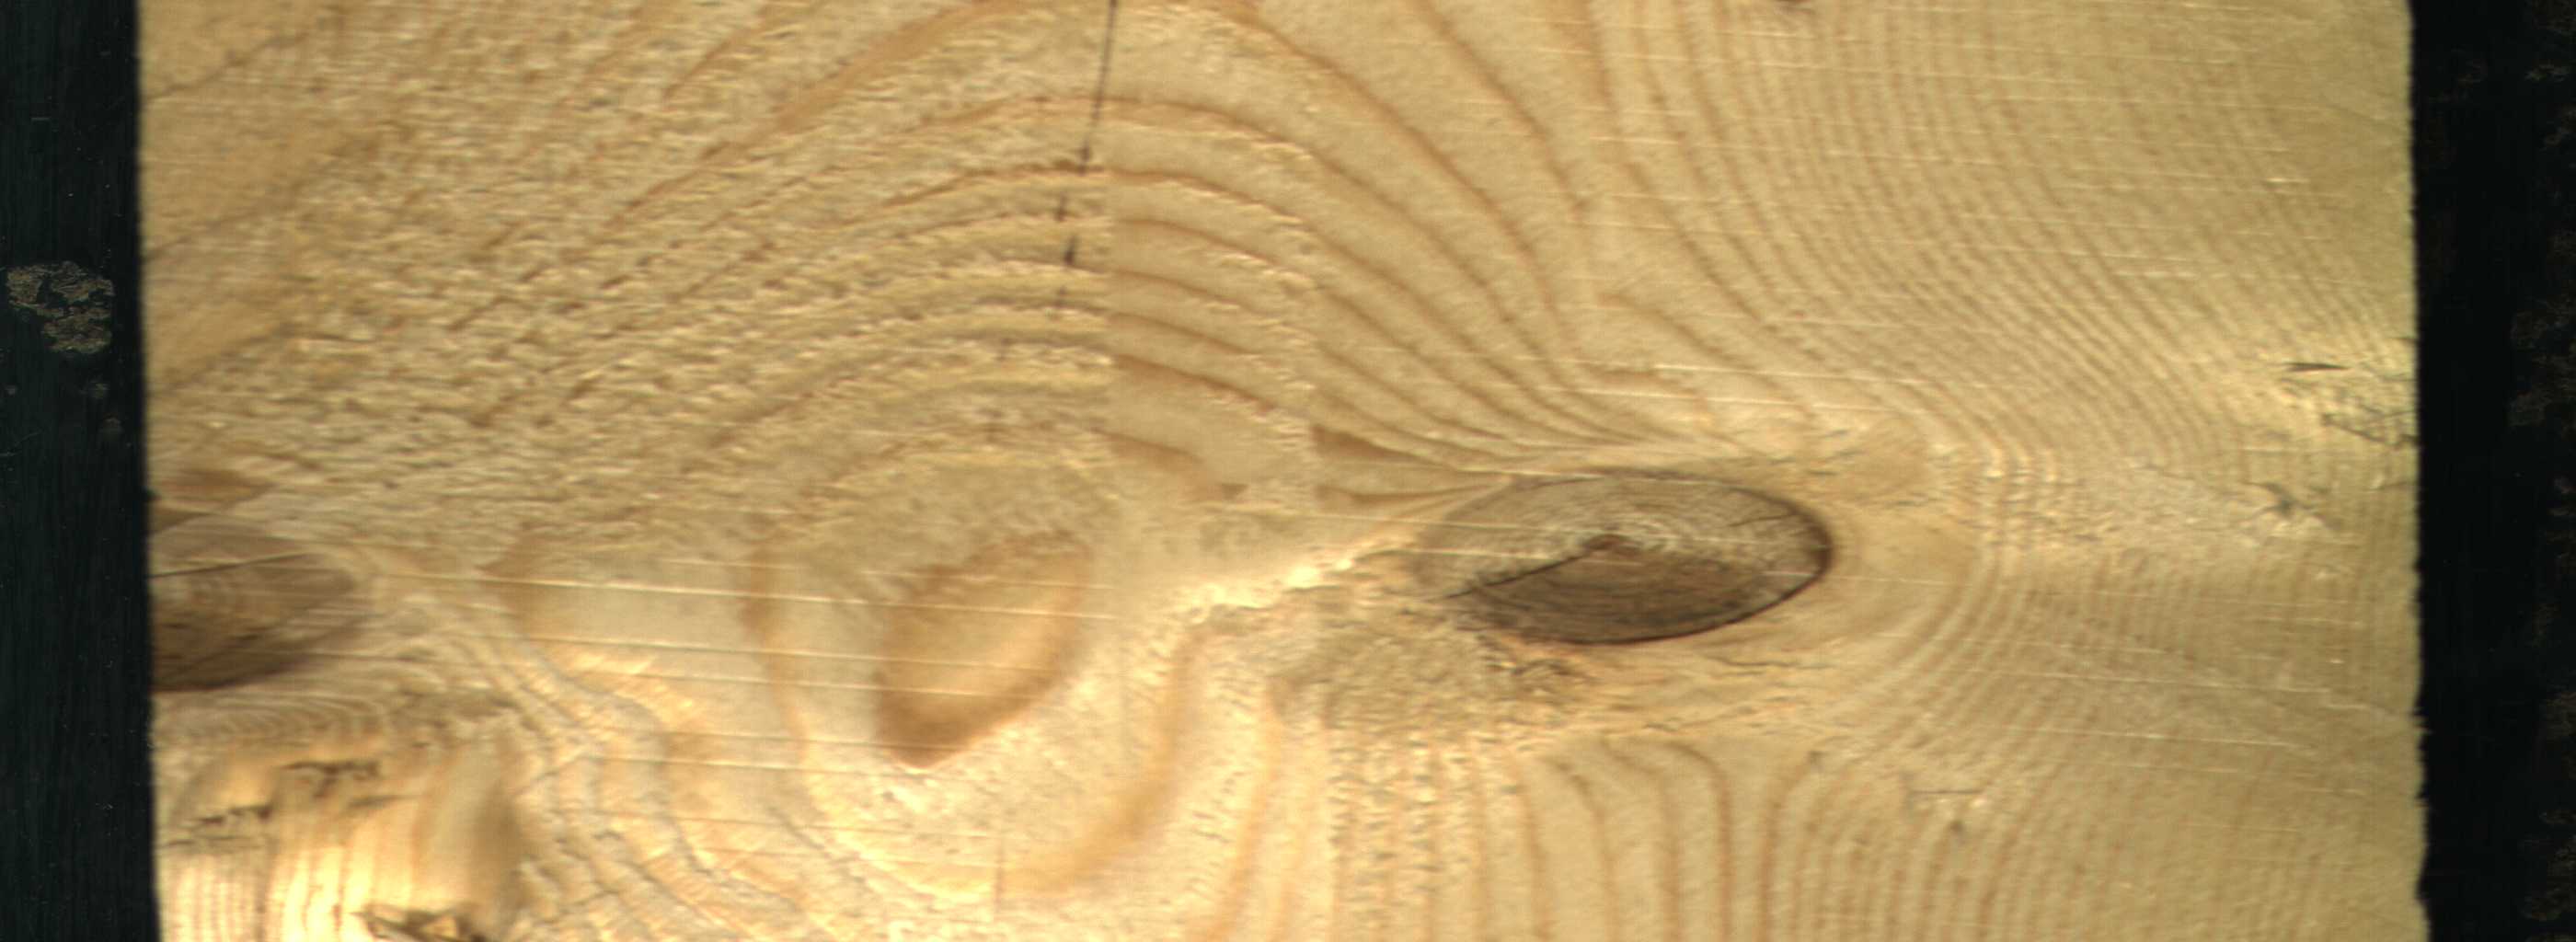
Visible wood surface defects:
Crack
Live_Knot
Live_Knot